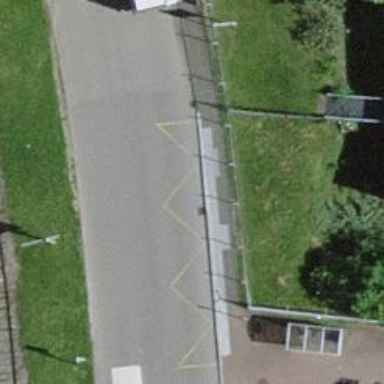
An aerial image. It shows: Bus stop with sheltered platform for public transport.